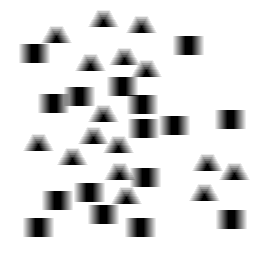
Squares: 16
Triangles: 16
Stars: 0
Total shapes: 32